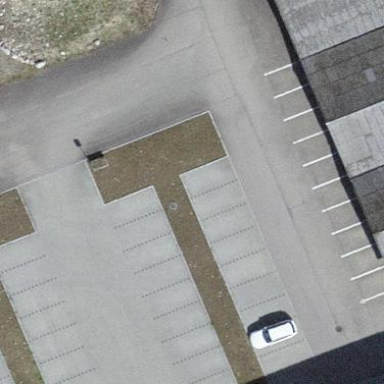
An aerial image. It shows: Street side parking area.